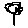
Label: flower